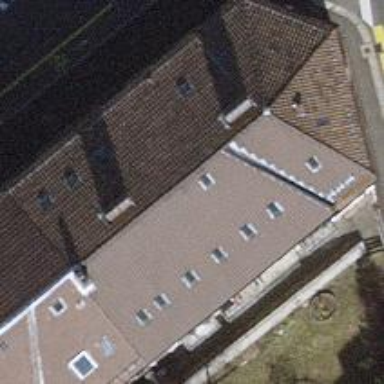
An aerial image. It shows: Apartments building with side-hipped roof shape.